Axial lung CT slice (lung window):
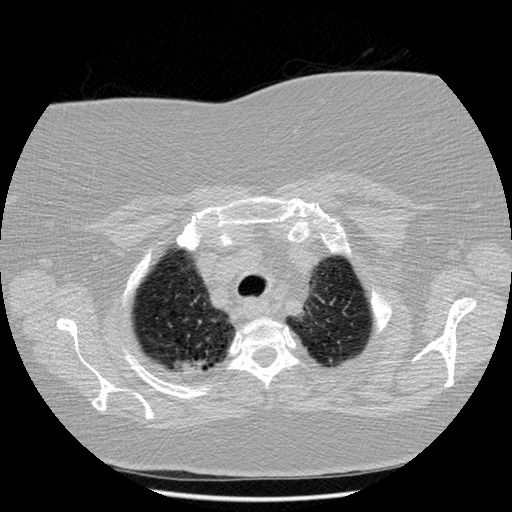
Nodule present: no